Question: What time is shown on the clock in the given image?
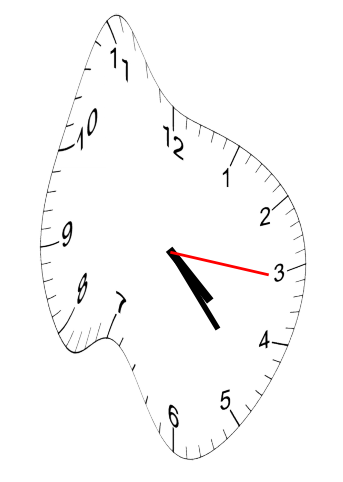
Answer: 04:23:16